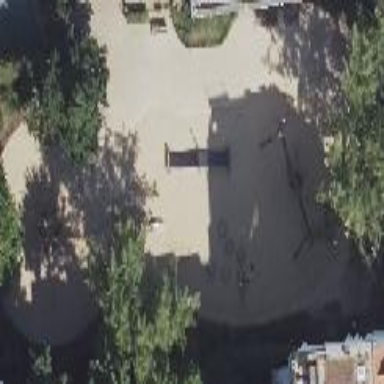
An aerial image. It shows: Playground with sandy surface.